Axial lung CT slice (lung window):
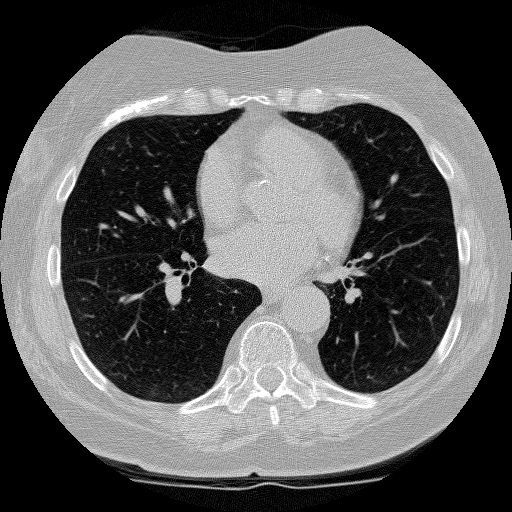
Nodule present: no